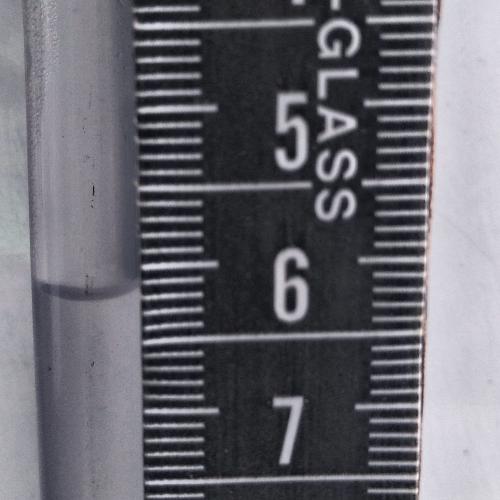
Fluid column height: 6.2 cm